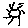
Label: sun